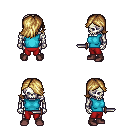
a pixel art fantasy rpg character, male body template, skeleton, teal sleeveless shirt, red pants, blonde swoop hairstyle, maroon shoes, dagger, four views (front, back, left, right), 2x2 character sprite sheet, small pixel art, hard edges, no anti-aliasing